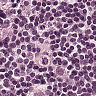
Metastatic tissue present: yes